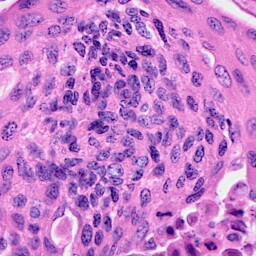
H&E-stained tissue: Cervix